Field crop: tomato
Growth stage: 1
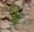
Species: solanum